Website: macys
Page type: billing-address
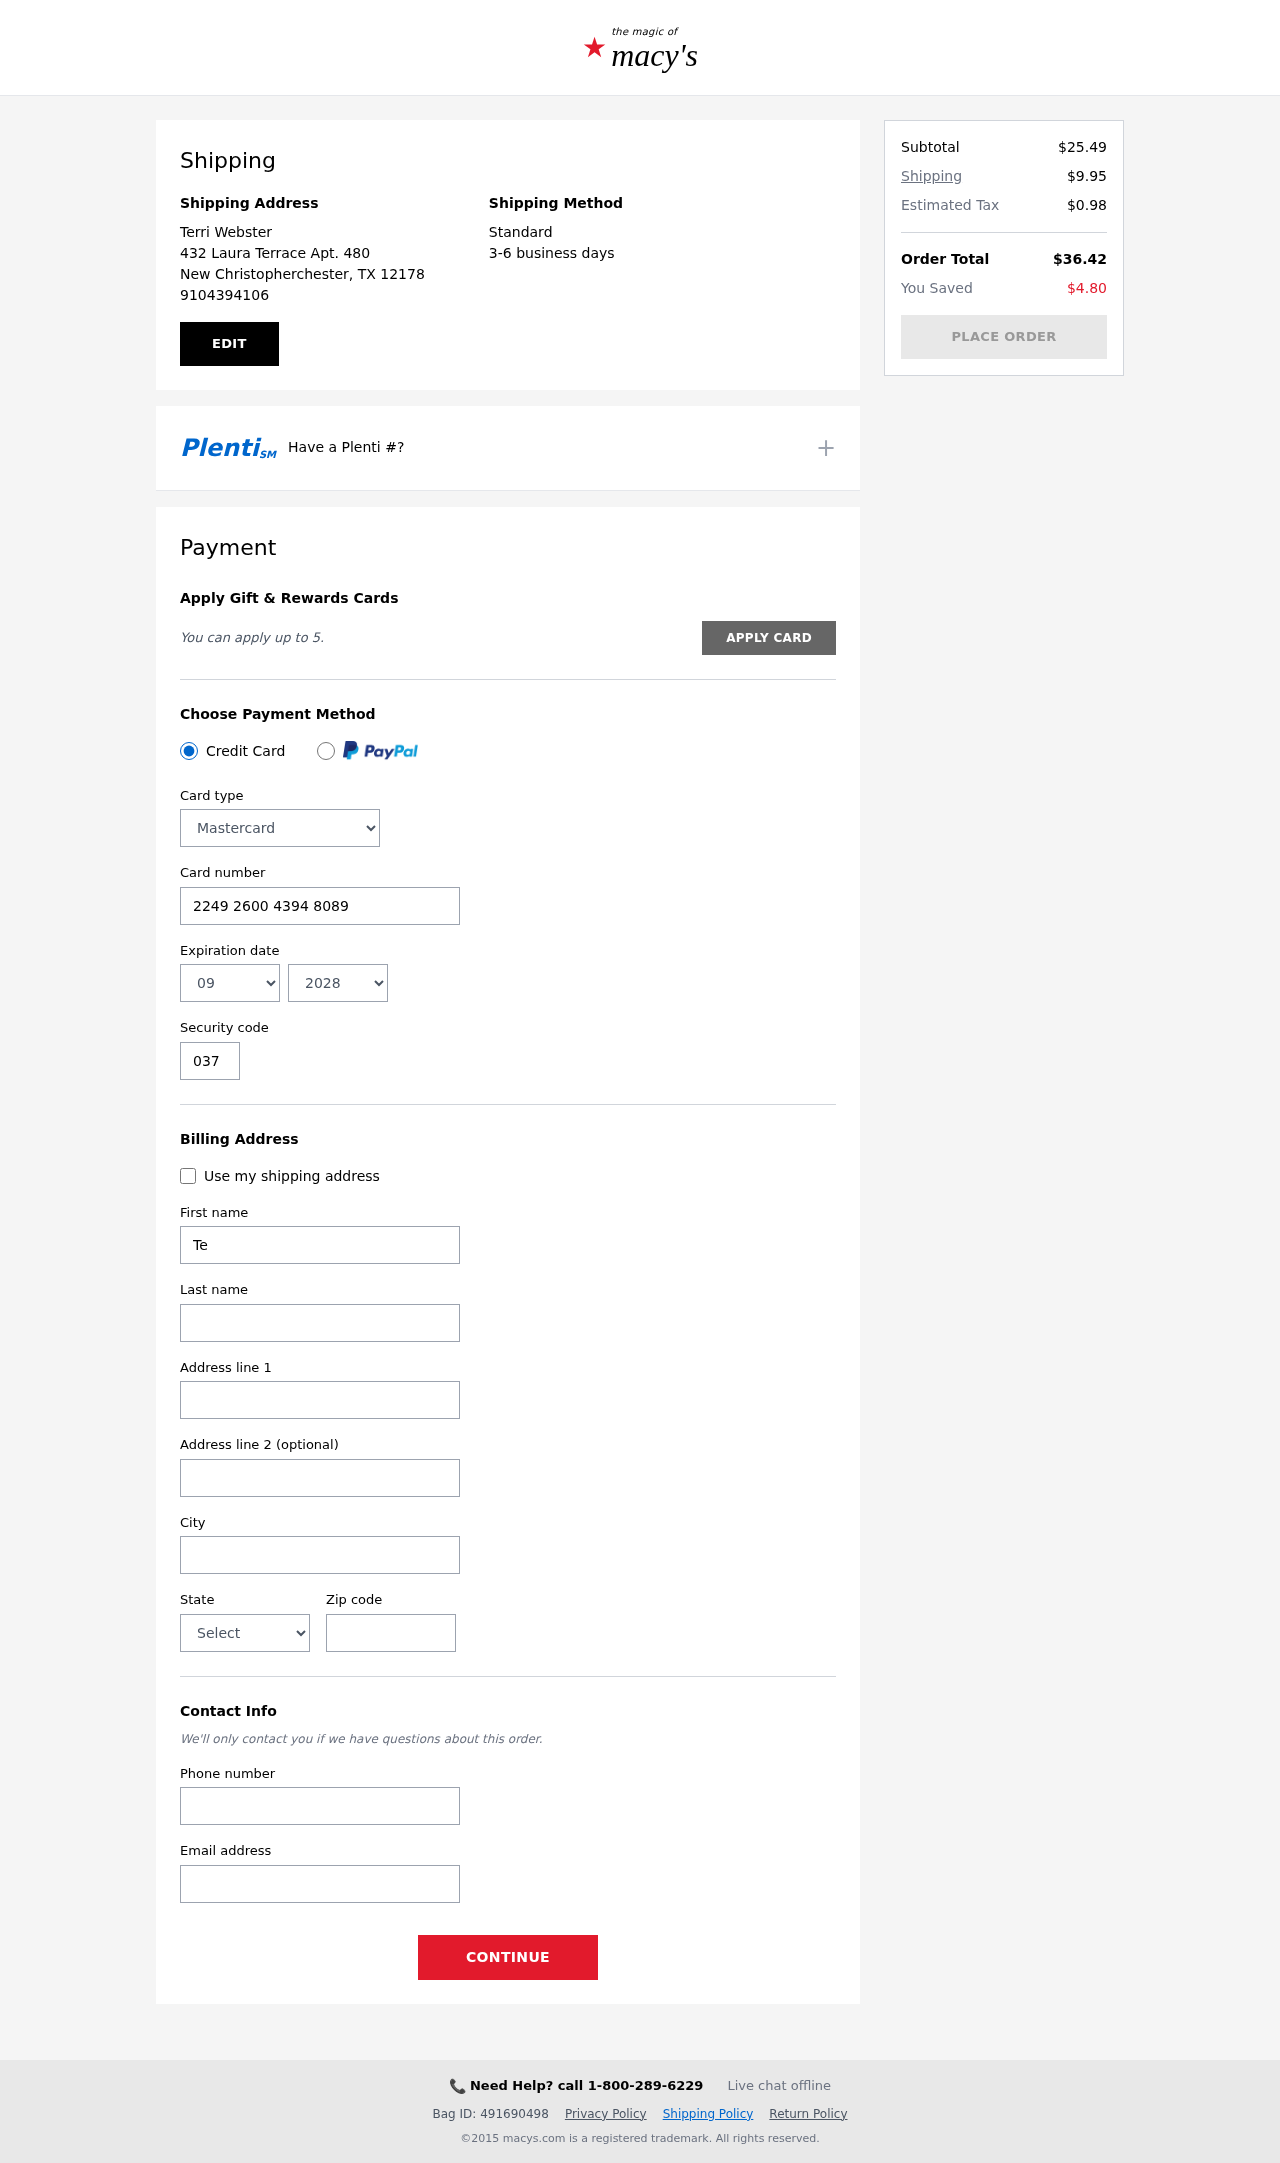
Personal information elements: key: PII_CARD_CVV
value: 037
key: PII_CARD_EXPIRY_MONTH
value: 09
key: PII_CARD_EXPIRY_YEAR
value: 28
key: PII_CARD_NUMBER
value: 2249 2600 4394 8089
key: PII_CARD_TYPE
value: Mastercard
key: PII_CITY
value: New Christopherchester
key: PII_CITY_STATE_ZIP
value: New Christopherchester, TX 12178
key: PII_EMAIL
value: terri_webster@hotmail.com
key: PII_FIRSTNAME
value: Terri
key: PII_FULLNAME
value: Terri Webster
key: PII_LASTNAME
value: Webster
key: PII_PHONE
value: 9104394106
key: PII_POSTCODE
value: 12178
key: PII_STATE
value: Texas
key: PII_STREET
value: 432 Laura Terrace Apt. 480
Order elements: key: ORDER_SUBTOTAL
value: $25.49
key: ORDER_SHIPPING_COST
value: $9.95
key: ORDER_TAX
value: $0.98
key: ORDER_TOTAL
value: $36.42
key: ORDER_SAVINGS
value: $4.80